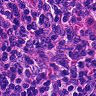
Metastatic tissue present: no